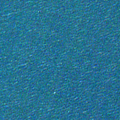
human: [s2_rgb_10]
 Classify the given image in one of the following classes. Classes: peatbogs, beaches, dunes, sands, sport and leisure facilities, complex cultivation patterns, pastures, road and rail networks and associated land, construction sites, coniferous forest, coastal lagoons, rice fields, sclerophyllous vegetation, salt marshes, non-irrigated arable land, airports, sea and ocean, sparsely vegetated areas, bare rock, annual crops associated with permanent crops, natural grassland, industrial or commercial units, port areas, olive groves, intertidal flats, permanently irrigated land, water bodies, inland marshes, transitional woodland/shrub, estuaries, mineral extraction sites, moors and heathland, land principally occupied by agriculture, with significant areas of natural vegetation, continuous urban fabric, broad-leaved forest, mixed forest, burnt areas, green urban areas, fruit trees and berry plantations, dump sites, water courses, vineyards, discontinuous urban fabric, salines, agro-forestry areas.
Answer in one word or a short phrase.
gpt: sea and ocean